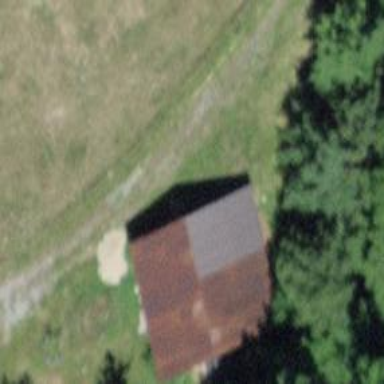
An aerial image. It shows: Barn.